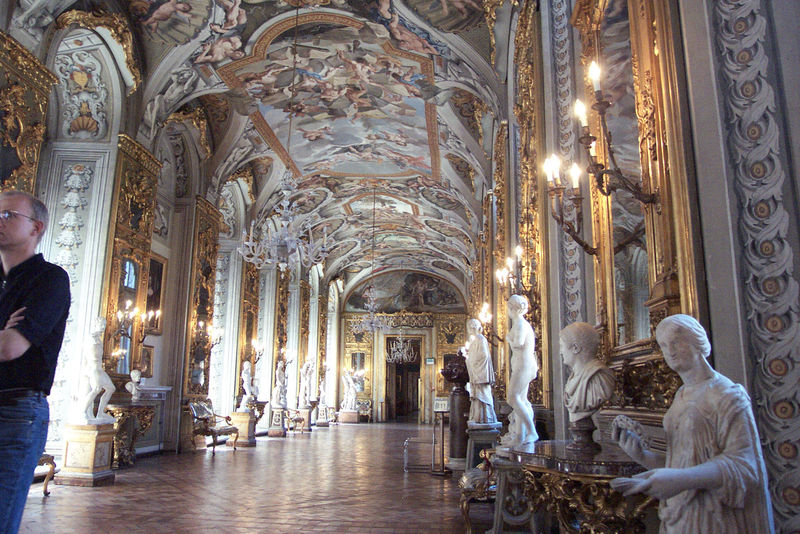
Titel: Palazzo Doria Pamphili, Rom
Standort: Rom, Piazza del Collegio Romano, Palazzo Doria Pamphili (EU - I - Latium)
Schlagwörter: gemälde, mann, fenster, lampen, marmor, pfeiler, stuhl, stühle, tische, tür, schloss, barock, innenraum, spiegel, kirche, boden, gold, sessel, decke, engel, parkett, farbe, saal, figuren, büste, kronleuchter, leuchter, lüster, stuck, galerie, foto, bögen, gang, gewölbe, skulpturen, statuen, deckengemälde, putten, louvre, versailles, deckenmalerei, spiegelsaal, ausmalung, konsoltisch, fresken an der decke